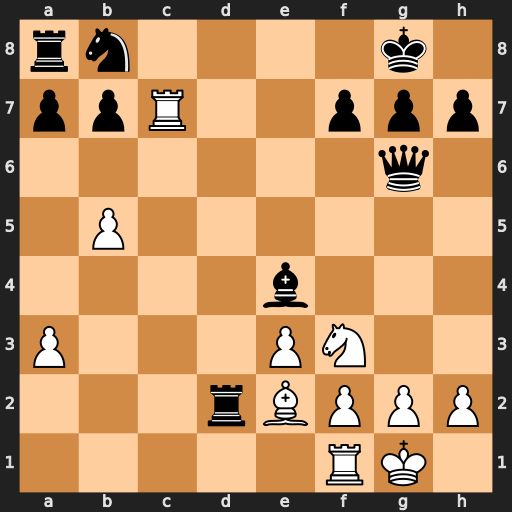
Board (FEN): rn4k1/ppR2ppp/6q1/1P6/4b3/P3PN2/3rBPPP/5RK1
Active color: w
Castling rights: -
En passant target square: -
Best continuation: Rc8+ Rd8 Rxd8#